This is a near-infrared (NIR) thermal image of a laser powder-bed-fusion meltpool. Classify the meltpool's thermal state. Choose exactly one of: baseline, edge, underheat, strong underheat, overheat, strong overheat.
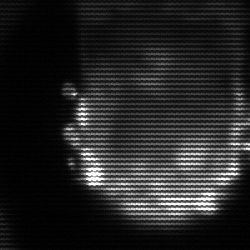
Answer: baseline